Question: I have the simple javascript function inside '$(function() { ... });' body
'''
var uploader = new plupload.Uploader({
runtimes: 'html5,flash,silverlight',
browse_button: 'pickfiles',
container: 'uploader',
max_file_size: '20mb',
unique_names: true,
multiple_queues: false,
//drop_element: 'dropzone',
url: '/Home/Upload',
flash_swf_url: '../../../Scripts/upload/plupload.flash.swf',
silverlight_xap_url: '../../../Scripts/upload/plupload.silverlight.xap',
filters: [
{ title: "Image files", extensions: "jpg,gif,png" },
{ title: "Zip files", extensions: "zip" }
],
chunk_size: '2mb',
resize: { width: 320, height: 240, quality: 90 }
});
uploader.bind("Init", function (up, params) {
$("#runtime").html("<div>Current runtime: " + params.runtime + "</div>");
});
$("#uploadfiles").bind("click", function (e) {
uploader.start();
e.preventDefault();
});
uploader.init();
uploader.bind("FilesAdded", function (up, files) {
$.each(files, function (i, file) {
$('#runtime').append(
'<div id="' + file.id + '">' +
file.name + ' (' + plupload.formatSize(file.size) + ') <b></b>' +
'</div>');
});
up.refresh();
});
uploader.bind("UploaderProgress", function (up, file) {
$("#" + file.id + " b").html(file.percent + "%");
});
uploader.bind("Error", function (up, file) {
$('#runtime').append("<div>Error: " + err.code +
", Message: " + err.message +
(err.file ? ", File: " + err.file.name : "") +
"</div>");
up.refresh();
});
uploader.bind("FileUploaded", function (up, file) {
$("#" + file.id + " b").html("100%");
});
'''
and HTML code
'''
<div class="container">
<div>Logo: </div>
<div style="clear"></div>
<div id="uploader">
<div id="runtime" class="right">
No runtime was found !
</div>
<div>
<a id="pickfiles" href="#">[Select files]</a>
<a id="uploadfiles" href="#">[Upload files]</a>
</div>
</div>
</div>
'''
The error is shown in the following picture:

<URL>
I see there that is a problem with file filters. I run PLUpload.com examples on IE8 and it works fine with Flash runtime.
On other browsers, my uploader works perfectly.
Also, I have installed the latest version of Flash for ALL browsers (IE8,FF9,Chrome 16) but the problem insists in IE8.
'visibility:hidden''display:none'
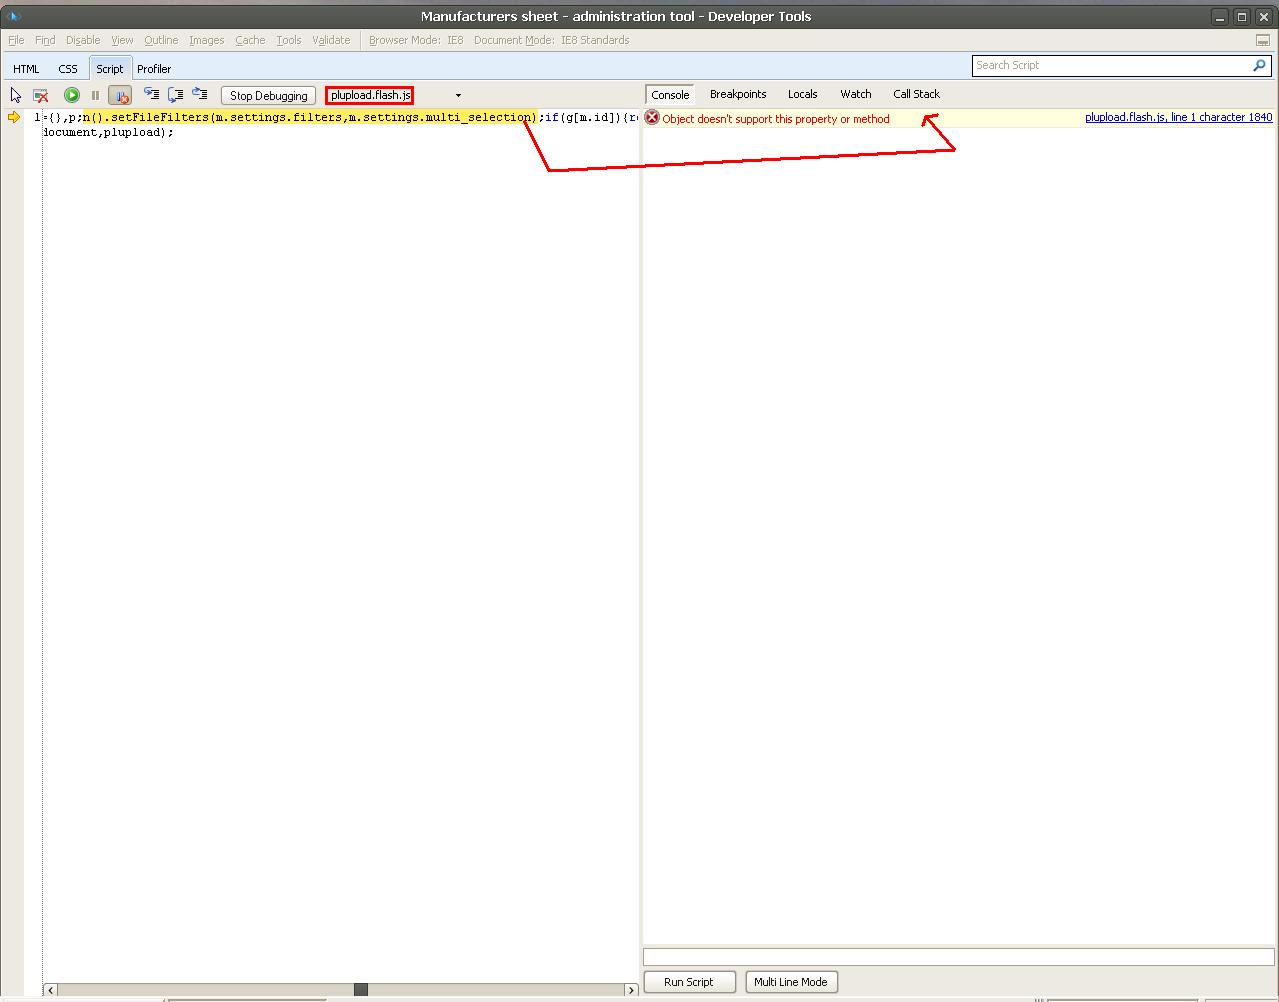
Answer: For everyone who has same problem as me:
I had the following HTML code
'''
<div class="container" style="display:none">
<div>Logo: </div>
<div style="clear"></div>
<div id="uploader">
<div id="runtime" class="right">
No runtime was found !
</div>
<div>
<a id="pickfiles" href="#">[Select files]</a>
<a id="uploadfiles" href="#">[Upload files]</a>
</div>
</div>
</div>
'''
The class 'container' was created as dialog
'''
$(function()
{
$(".container").dialog({modal:true, width:400});
});
'''
As we know that DIV is initial hidden because of 'dispaly:none' (of course, you can set up 'autoOpen:false' as a new option in dialog object) and remove the style.
In IE8 (probably in earlier and later version) the uploader cannot be good instantiated if the 'div' is hidden. (Returns the above error)
In Chrome and Firefox (I don't test this issue in Opera) works fine.
So, my advice is to avoid hidden block (even if you wish to create modal dialog).
I removed the 'display:none' style and 'dialog' object from that div and now works very good in IE8.
Why ? I don't know why in IE, the instance of object is not created at startup of page, though in Firefox and Chrome, the instance was created normally.